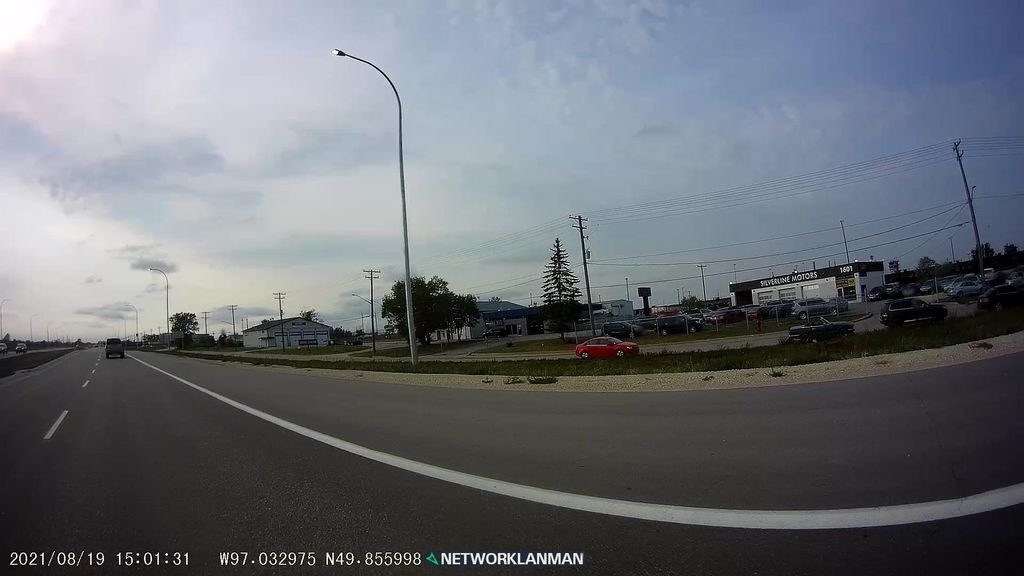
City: winnipeg